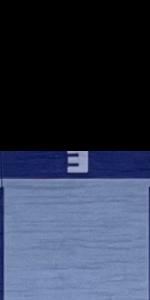
Label: Empty